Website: bh-photo
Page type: customer-info-address
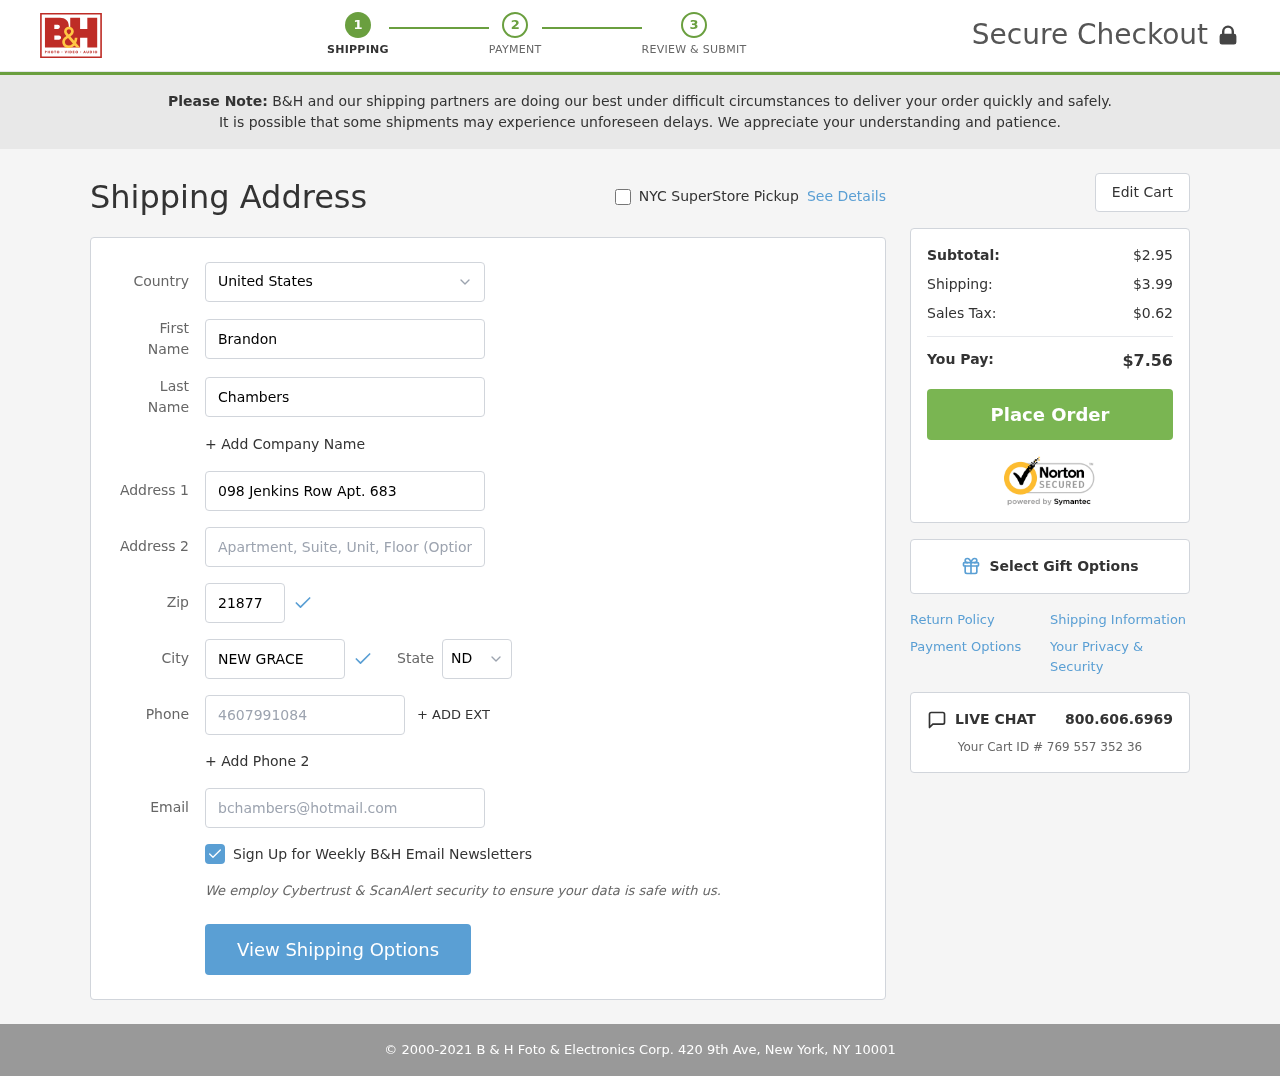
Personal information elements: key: PII_CITY
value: New Grace
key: PII_COUNTRY
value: United States
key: PII_EMAIL
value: bchambers@hotmail.com
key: PII_FIRSTNAME
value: Brandon
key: PII_LASTNAME
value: Chambers
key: PII_PHONE
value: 4607991084
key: PII_POSTCODE
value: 21877
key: PII_STATE_ABBR
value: ND
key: PII_STREET
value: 098 Jenkins Row Apt. 683
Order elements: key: ORDER_SUBTOTAL
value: $2.95
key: ORDER_SHIPPING_COST
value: $3.99
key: ORDER_TAX
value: $0.62
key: ORDER_TOTAL
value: $7.56
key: ORDER_ID
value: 769 557 352 36